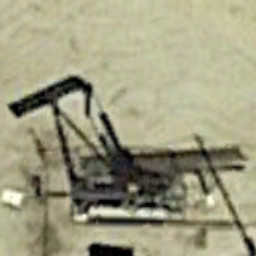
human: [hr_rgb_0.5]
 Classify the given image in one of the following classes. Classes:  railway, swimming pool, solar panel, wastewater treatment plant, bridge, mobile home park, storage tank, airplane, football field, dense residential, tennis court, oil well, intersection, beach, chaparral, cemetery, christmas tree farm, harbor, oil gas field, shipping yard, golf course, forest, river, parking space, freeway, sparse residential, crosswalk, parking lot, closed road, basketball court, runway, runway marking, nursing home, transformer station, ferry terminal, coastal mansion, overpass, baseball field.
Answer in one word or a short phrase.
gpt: oil well